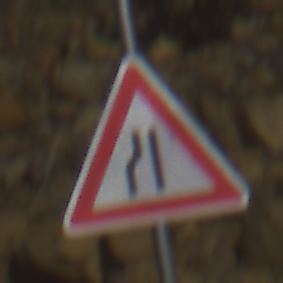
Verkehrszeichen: EinseitigVerengteFahrbahnLinks
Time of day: MorningAfternoon
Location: Outdoor (RoadRail)
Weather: PartlyCloudy
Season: NotSpecified
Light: Natural